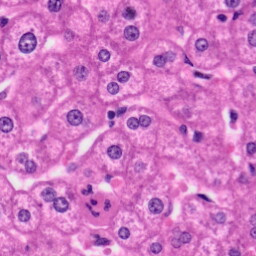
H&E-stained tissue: Liver